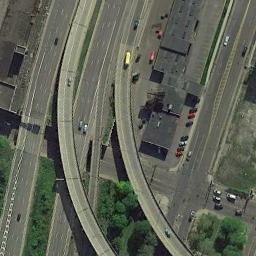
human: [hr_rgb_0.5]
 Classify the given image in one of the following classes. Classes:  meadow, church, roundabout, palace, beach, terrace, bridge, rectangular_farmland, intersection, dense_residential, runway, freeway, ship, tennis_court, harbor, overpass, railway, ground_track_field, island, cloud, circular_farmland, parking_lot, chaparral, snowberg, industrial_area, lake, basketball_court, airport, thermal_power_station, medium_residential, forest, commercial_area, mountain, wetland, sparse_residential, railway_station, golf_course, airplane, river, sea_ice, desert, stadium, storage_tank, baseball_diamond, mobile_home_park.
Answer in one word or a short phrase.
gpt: overpass